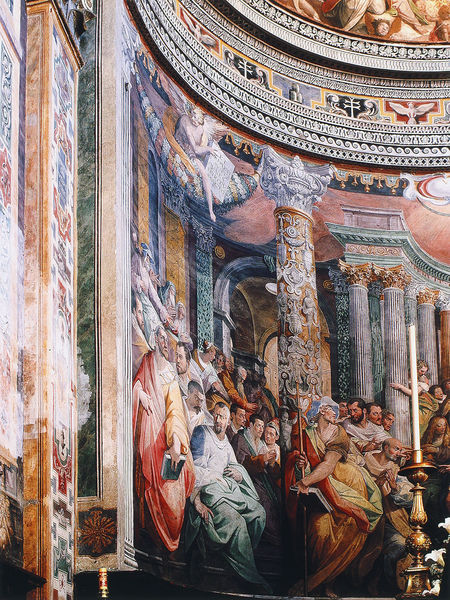
Titel: Santo Spirito in Sassia
Künstler: Jacopo Zucchi
Standort: Rom, S. Spirito in Sassia (EU - I - Latium)
Schlagwörter: gemälde, mann, vogel, gelb, grün, menschen, ausschnitt, bunt, frau, männer, säule, säulen, rot, versammlung, gericht, wand, barock, gelehrte, innenraum, kirche, gewand, gold, mantel, sitzend, tücher, gewänder, rund, engel, farbig, italien, stab, farben, mauer, pilaster, figuren, kaiser, detail, ornamente, wandgemälde, wandmalerei, kerze, leuchter, zeigen, bemalt, antike, buch, kreuz, palast, groß, allegorie, rom, kapitell, römer, kerzenhalter, gesims, toga, apsis, fresken, heilige, fresko, lilien, korinthisch, rundung, gewölbt, senat, raffael, apostel, vielfigurig, philosophen, leichter, wandmelerei, ausgemalt, 1800, 1650, 1700